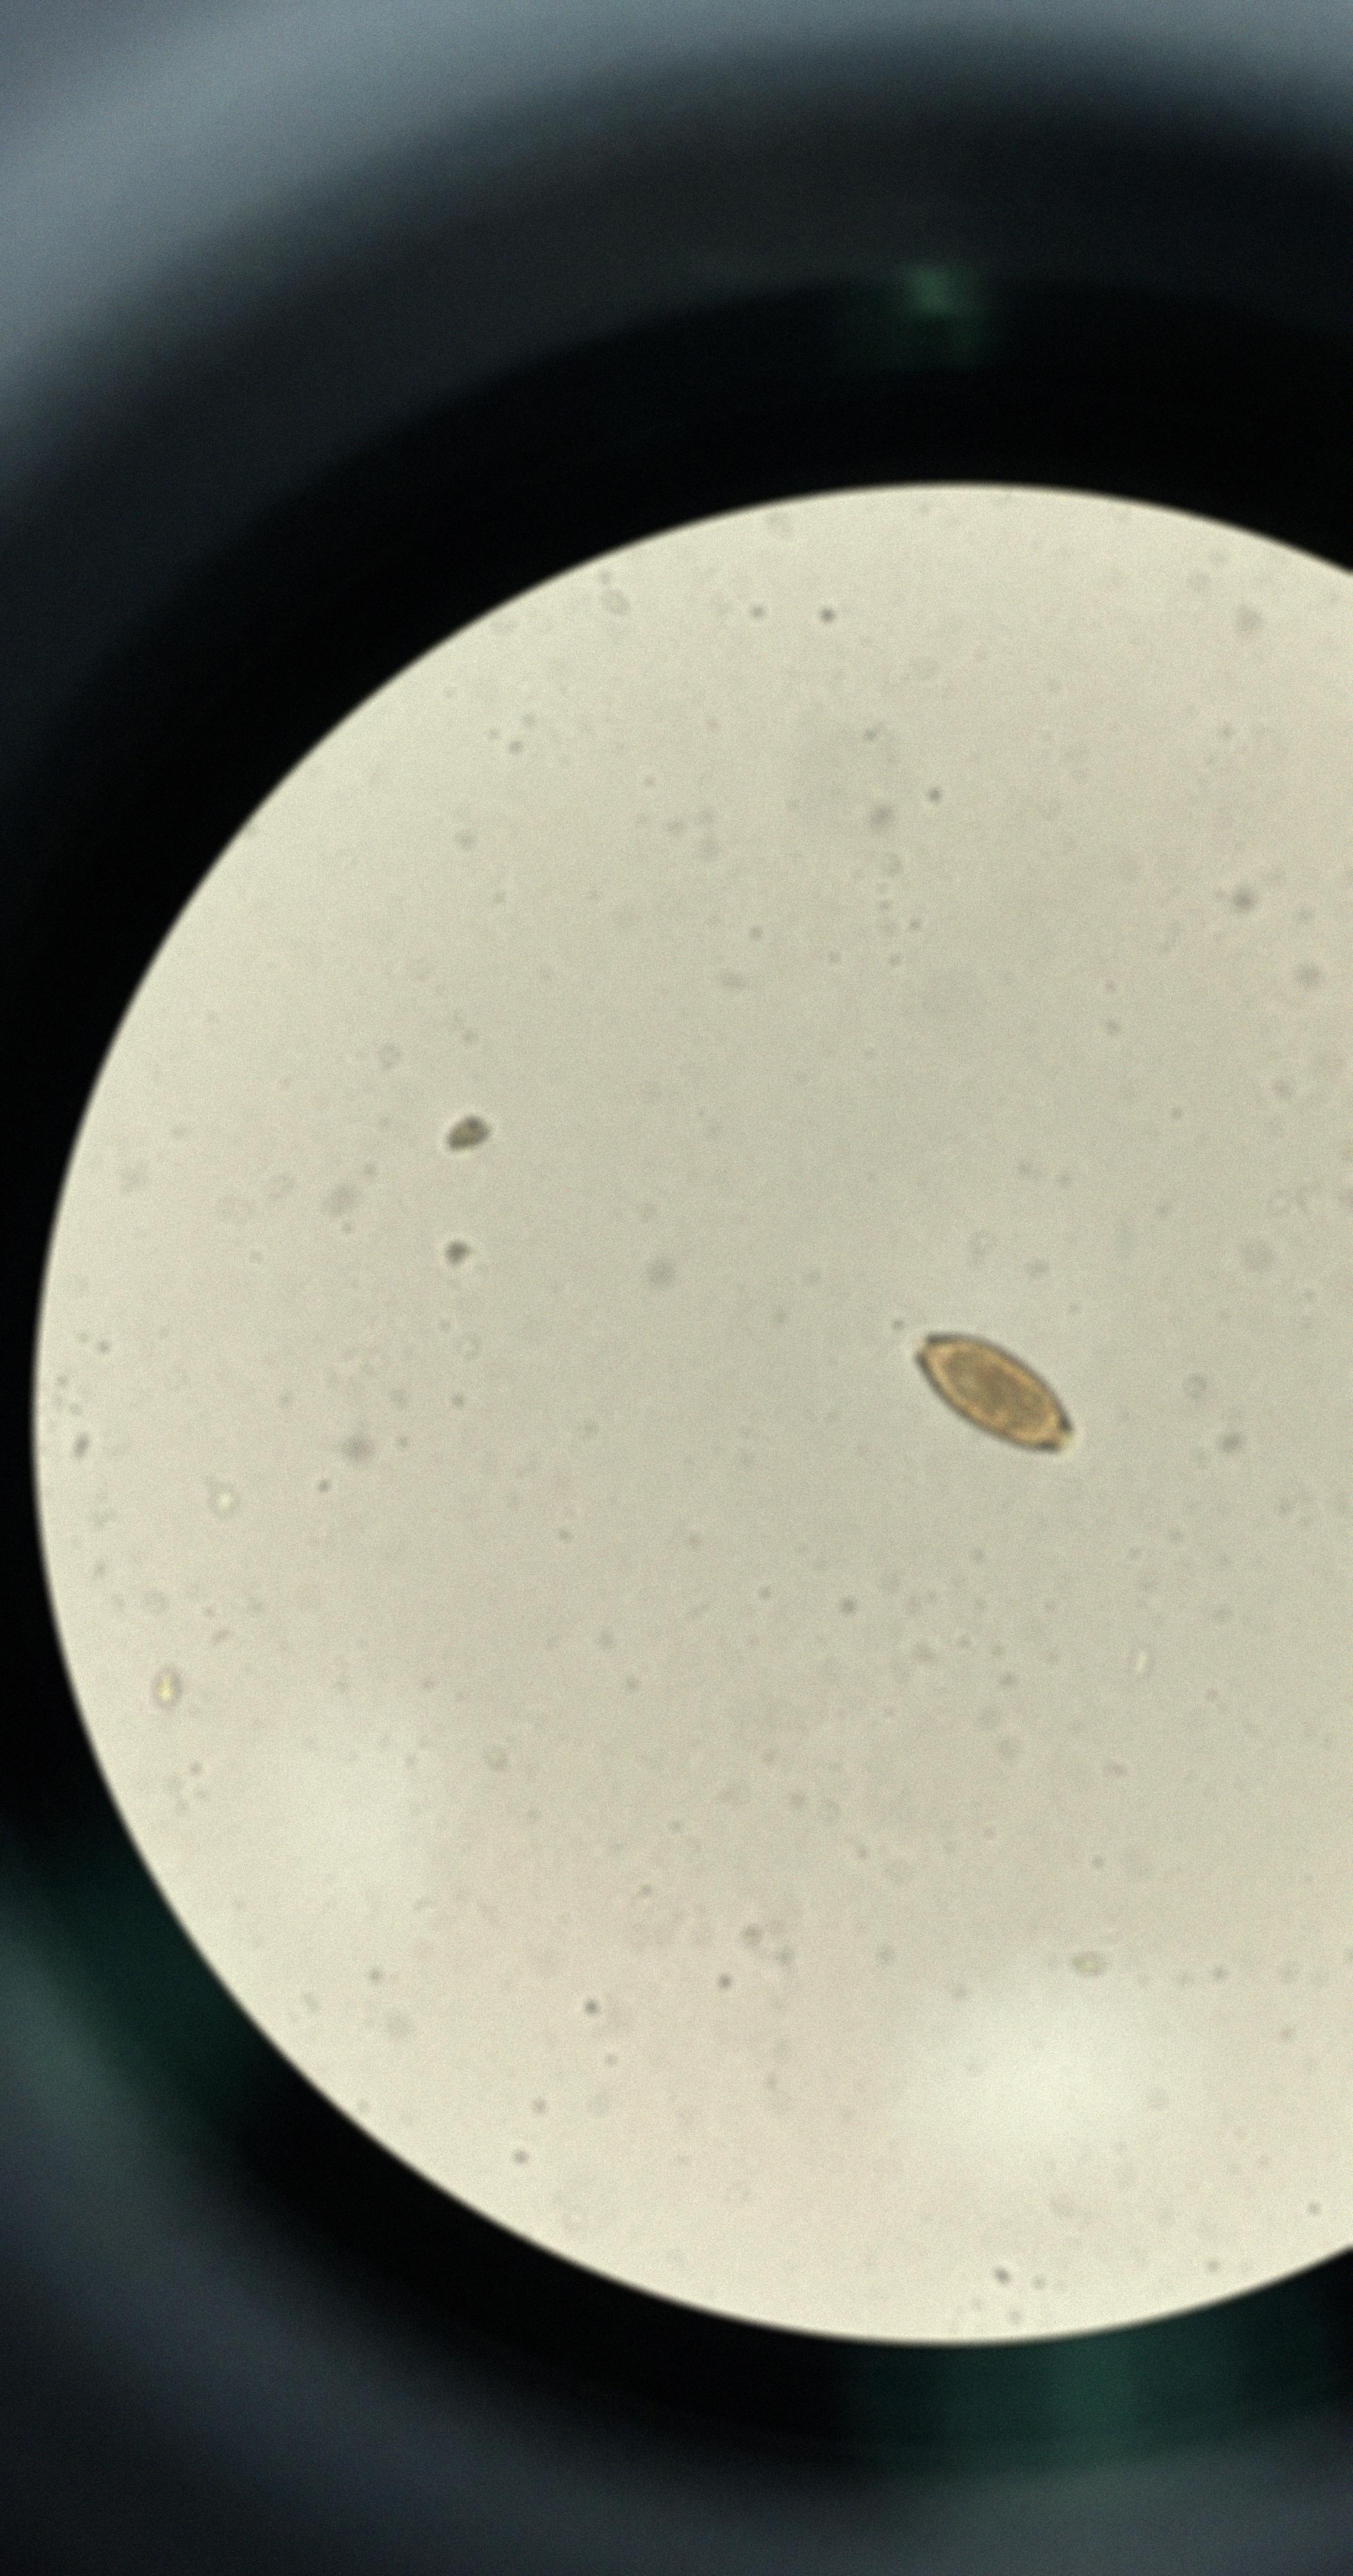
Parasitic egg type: Trichuris trichiura